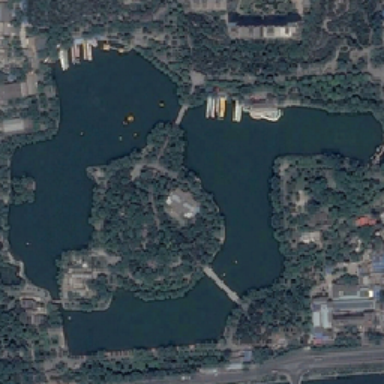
Some buildings and many green trees are around the island and the pond .